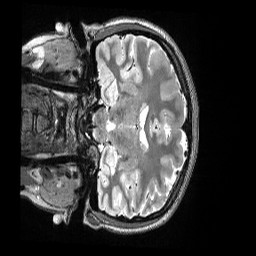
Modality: T2w
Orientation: coronal